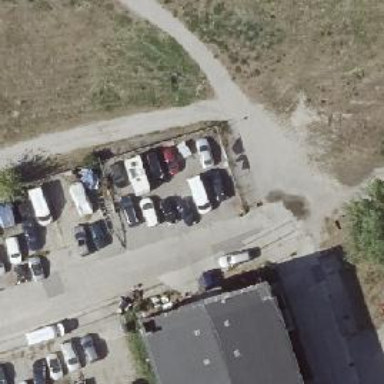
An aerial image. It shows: Concrete driveway.